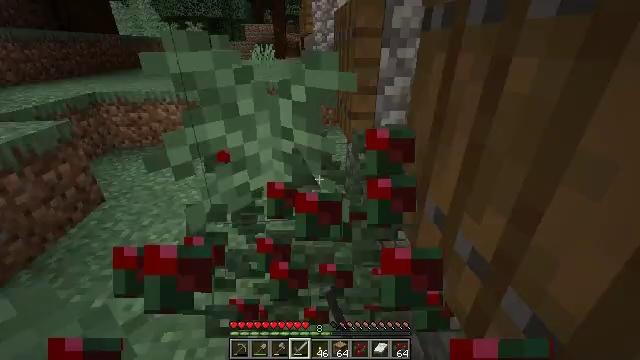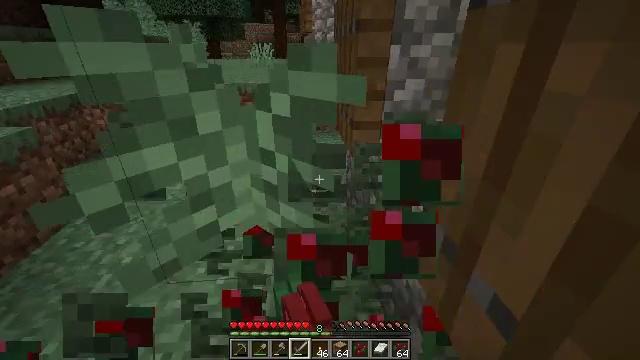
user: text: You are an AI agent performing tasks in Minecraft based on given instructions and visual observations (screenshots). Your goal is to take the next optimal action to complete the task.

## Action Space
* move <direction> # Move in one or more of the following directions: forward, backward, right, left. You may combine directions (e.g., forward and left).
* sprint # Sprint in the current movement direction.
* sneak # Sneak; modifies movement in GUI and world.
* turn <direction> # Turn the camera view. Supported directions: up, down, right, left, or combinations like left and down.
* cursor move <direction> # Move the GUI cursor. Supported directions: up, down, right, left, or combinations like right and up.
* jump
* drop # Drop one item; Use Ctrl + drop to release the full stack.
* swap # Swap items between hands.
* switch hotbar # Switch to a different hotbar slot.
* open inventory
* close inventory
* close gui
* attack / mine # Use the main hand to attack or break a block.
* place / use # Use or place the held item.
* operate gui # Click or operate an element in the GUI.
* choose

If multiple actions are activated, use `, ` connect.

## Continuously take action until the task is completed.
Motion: motion action
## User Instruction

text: Collect the large fern.
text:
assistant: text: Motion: move forward
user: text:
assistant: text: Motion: no_op